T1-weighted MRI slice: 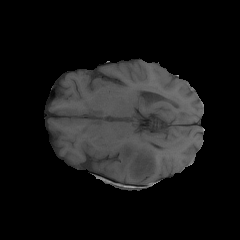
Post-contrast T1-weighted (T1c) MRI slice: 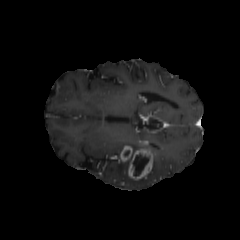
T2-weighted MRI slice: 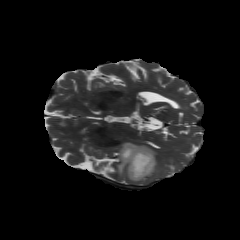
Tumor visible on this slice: yes